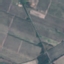
Label: PermanentCrop